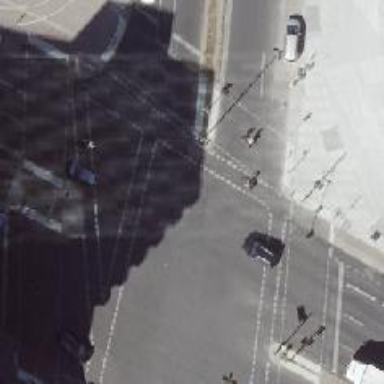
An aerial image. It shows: Road crossing with traffic signals.